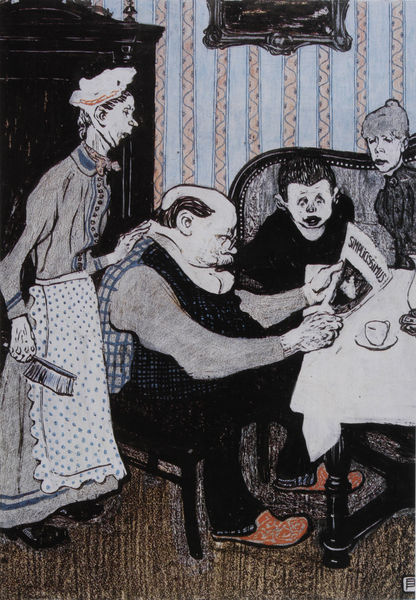
Titel: Sonderbarer Optimismus aus "Simplicissimus", 3.Jg., Nr.6
Künstler: Bruno Paul
Standort: München
Institution: Staatliche Graphische Sammlung
Schlagwörter: blau, hand, mann, weiß, frauen, menschen, mädchen, sitzen, braun, damen, finger, frau, frisur, grau, holz, kariert, kleid, mund, männer, nase, ohr, orange, profil, raum, schwarz, stuhl, tisch, zeichnung, zimmer, blick, dame, haus, haube, karo, muster, schleife, alt, bart, hemd, mütze, schnurrbart, wand, arm, bluse, gesicht, kragen, mensch, rahmen, stehen, bild, hände, möbel, tischdecke, boden, haare, decke, familie, kind, vater, knopf, ohren, rosa, schürze, dutt, bilderrahmen, schrank, sofa, lehne, schuhe, grafik, graphik, ausdruck, karikatur, dick, jugendstil, kaffeekranz, münder, tapete, wohnung, diele, kaffee, glatze, lesen, streifen, bedienstete, tasse, stube, besen, couch, junge, knöpfe, weste, punkte, hager, gepunktet, bayern, münchen, untertasse, druck, lithographie, simplicissimus, komik, gross, humor, karrikatur, satire, zeitung, brille, buchstaben, simplizissimus, überschrift, hausfrau, schuh, halbglatze, bürste, heine, köchin, pantoffel, mobiliar, putzfrau, oma, thomas theodor heine, bolle, damilie, diese, feger, handbesen, handfeger, haushälterin, hausschuh, hausschuhe, journal, kaffeetasse, monokel, oberarme, pantoffeln, pantoffen, rote filzpantoffel, schlagzeile, vorlesen, wandscharnk, zweitschrift